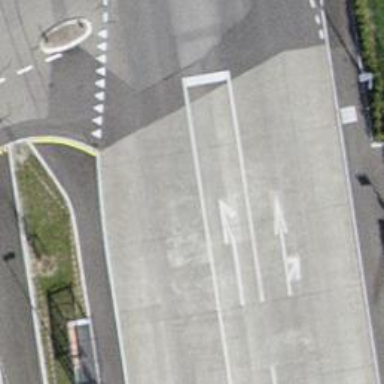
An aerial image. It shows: Bus stop with designated stop position for public transport.